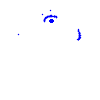
Particle: kaon